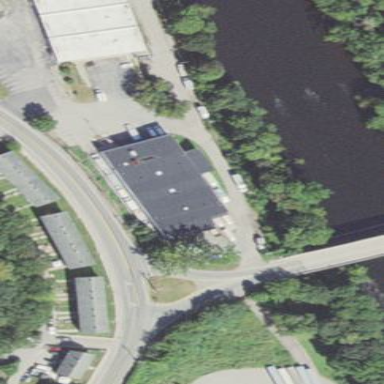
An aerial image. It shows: Industrial building.